Question: I opened a socket between an Android app and a python server. The combination is that the Server listens, and android connects to the Server.
Here is the server code. The problematic part takes place in the definition of 'handle' :
'''
import SocketServer
from time import sleep
import sys
HOST = '192.168.56.1'
PORT = 2000
class SingleTCPHandler(SocketServer.StreamRequestHandler):
def handle(self):
try:
while(1):
sleep(0.03)
data = self.rfile.readline().strip()
print data
except KeyboardInterrupt:
sys.exit(0)
class SimpleServer(SocketServer.ThreadingMixIn, SocketServer.TCPServer):
allow_reuse_address = True
def __init__(self, server_address, RequestHandlerClass):
SocketServer.TCPServer.__init__(self, server_address, RequestHandlerClass)
server = SimpleServer((HOST, PORT), SingleTCPHandler)
try:
server.serve_forever()
except KeyboardInterrupt:
sys.exit(0)
'''
The connection is established normally, and the Android app sends the following data to the socket:
'''
'0:0'
'''
But the data is received on the Server as:
'''
'0:0'
'''
The variable that receives the data is:
'''
data = self.rfile.readline().strip()
'''
and printing gives the regular format:
'''
In [2]: print data
0:0
'''
I didn't manage to step into the 'print' function with pdb to see what it does.
I'm looking for a way to convert the ''0:0'' to ''0:0''.
Please advise on a way to convert the variable. You are welcome to comment/criticize the whole implementation. This is my first project in dealing with sockets so i don't know the pitfalls.
This was the original Android code:
'''
String podaci = "0:0";
public void Socketic() throws IOException {
Socket mojSocket = new Socket(urlServer, port);
DataOutputStream izlazdata = new DataOutputStream(
mojSocket.getOutputStream());
while (podaci != "end") {
try {
Thread.sleep(60);
} catch (InterruptedException e) {
e.printStackTrace();
}
izlazdata.writeChars(podaci);
izlazdata.flush();
}
izlazdata.close();
mojSocket.close();
};
'''
And the problem was, as you suspected in:
'''
izlazdata.writeChars(podaci);
'''
'writeChars' uses the method 'writeChar'. The API documentation for 'writeChar' states:
> Writes a char to the underlying output stream as a 2-byte value, high byte first...
The two bytes represent the 16bits which UTF-16 uses for encoding.
When we changed it to everything started working:
'''
izlazdata.writeBytes(podaci);
'''
Based on the answers given, here is how the unwanted string is to be interpreted in terms of characters.

This solves my concrete problem, however, if someone would give a more generic solution to what happend here so that a larger lesson can be learned.
If not, i will accept Esailijas answer in a few days.
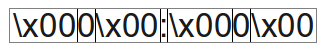
Answer: You need to show the code happening Android but it strongly seems like it's sending data in UTF-16BE. You should specify the encoding on the Android end. The characters are not hexadecimal literally, but because the NUL character is unprintable, python shows '' instead.
Another option is to decode it:
'''
self.rfile.readline().decode("utf_16_be").strip()
'''
note that the result of this is an unicode string.